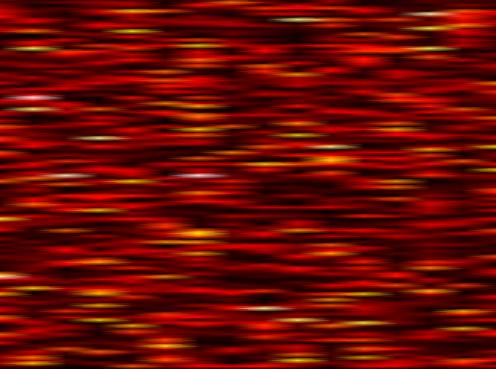
Label: FBMC